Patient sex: M
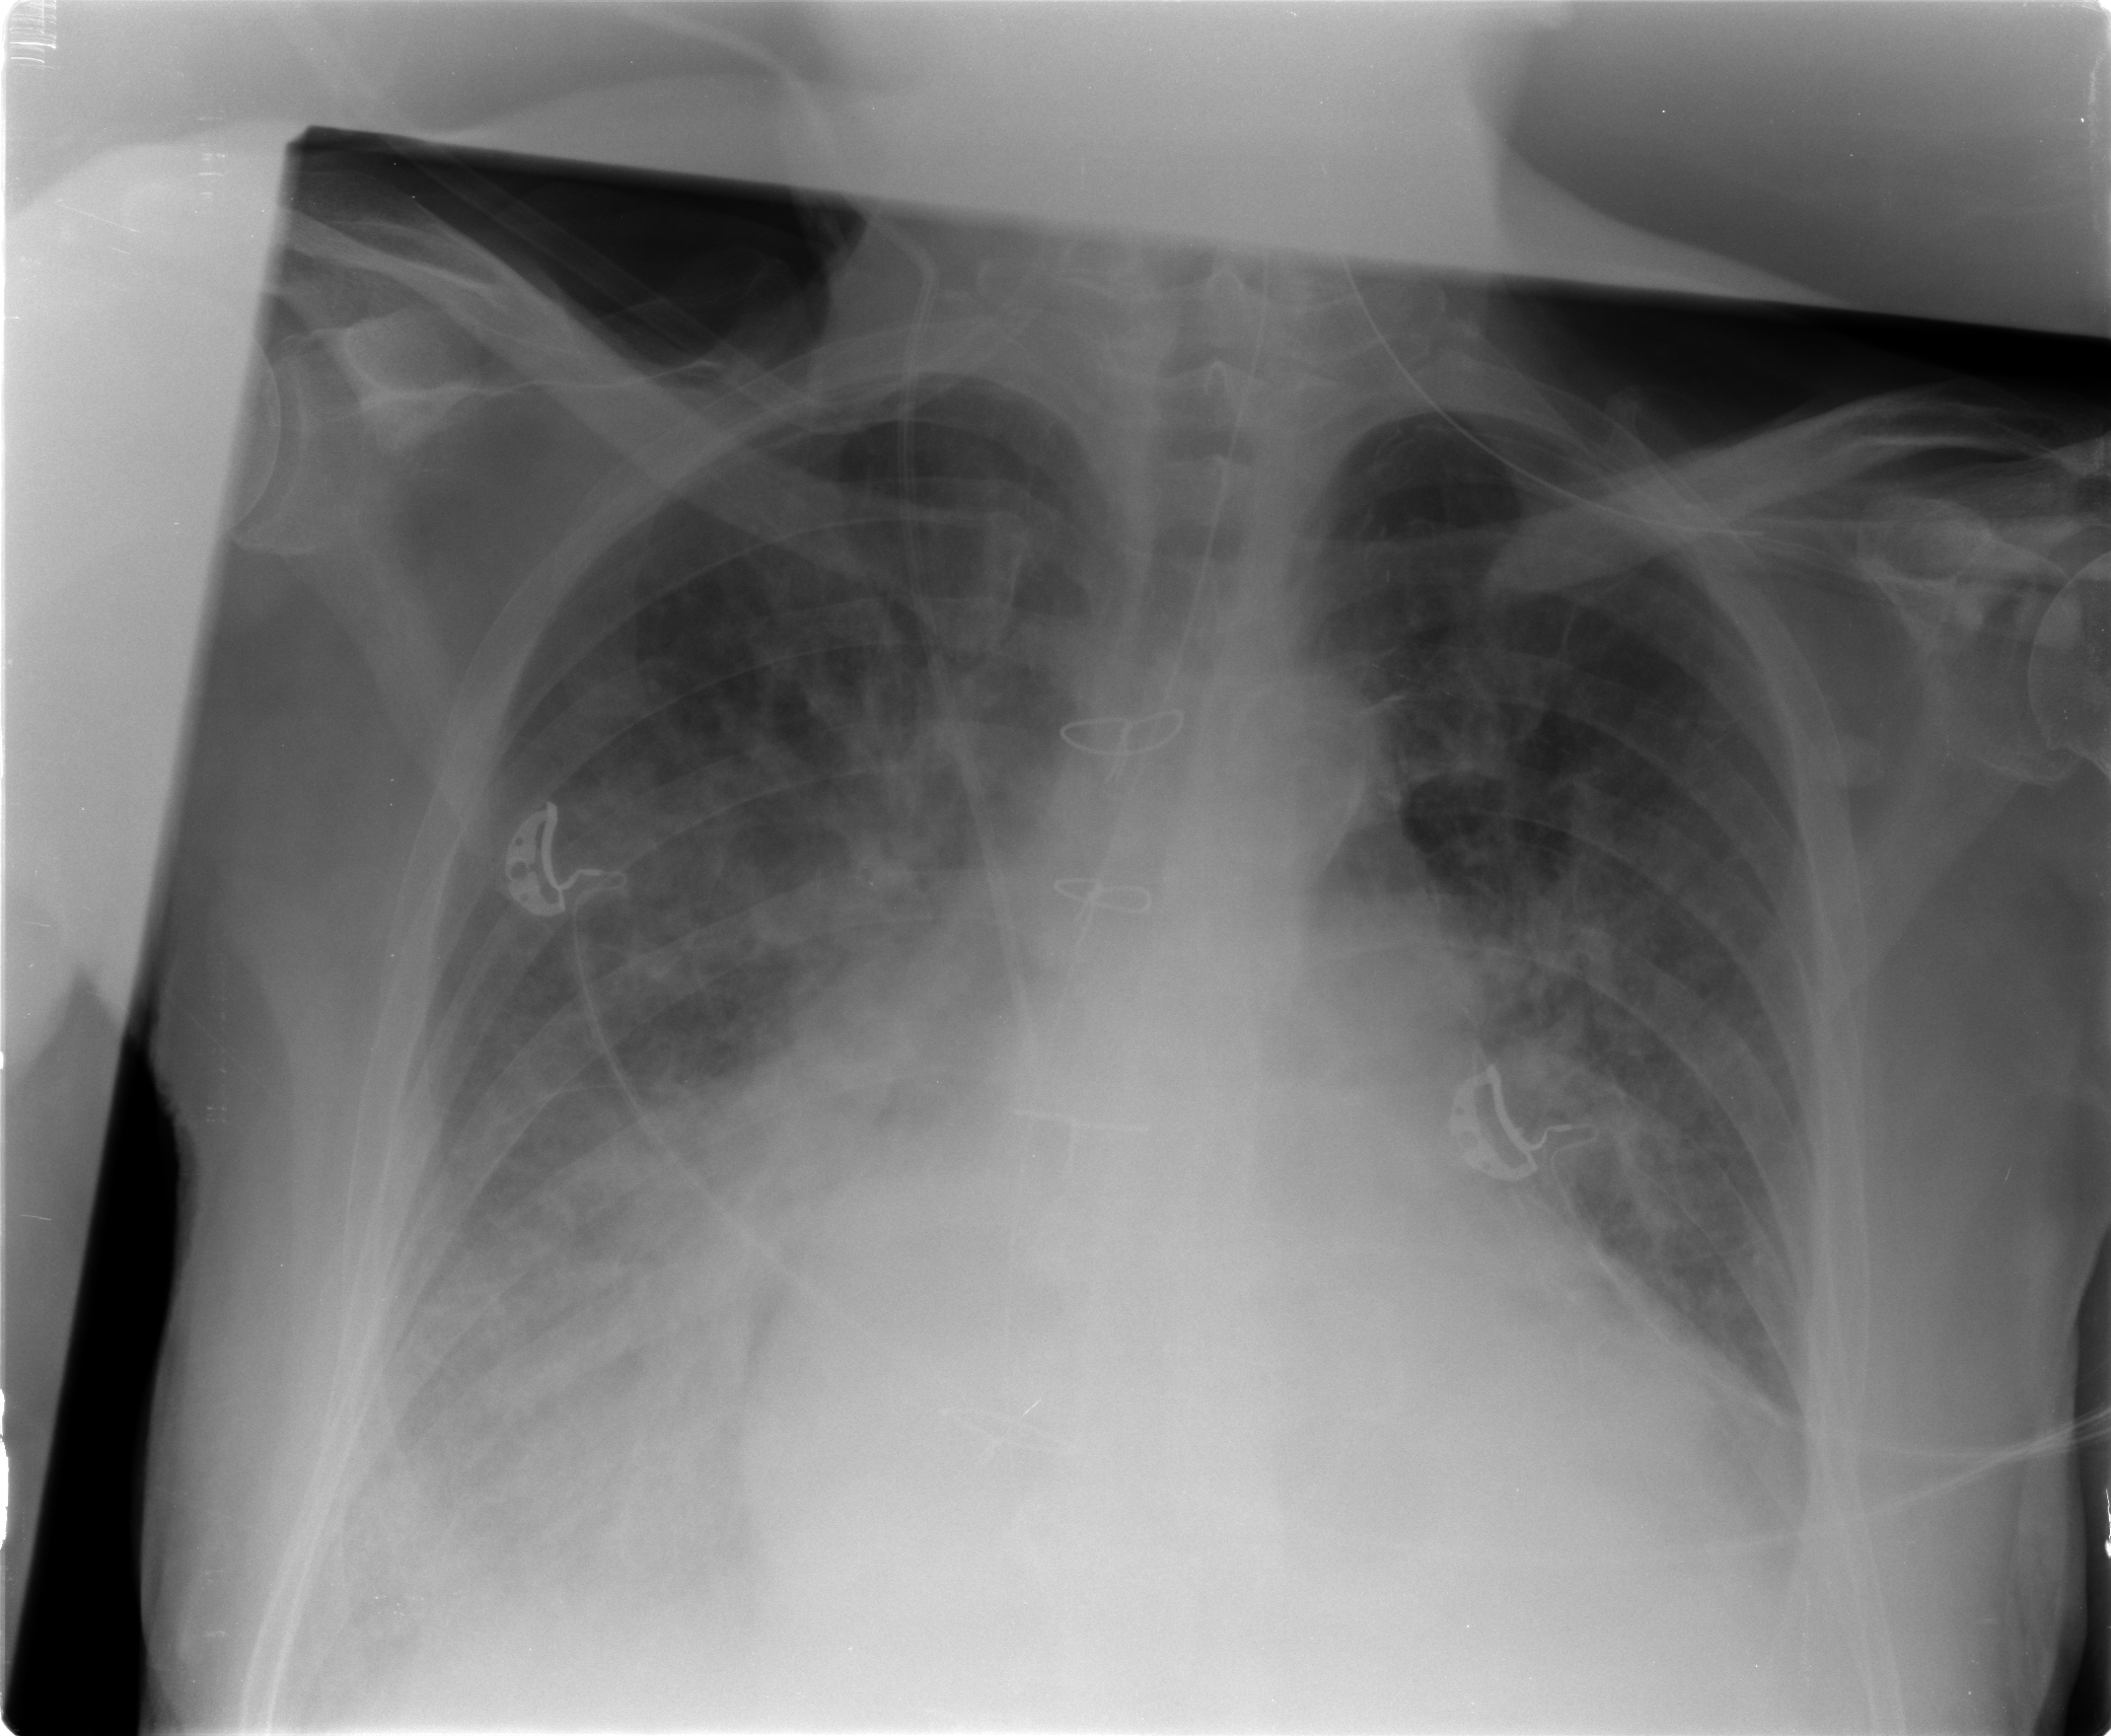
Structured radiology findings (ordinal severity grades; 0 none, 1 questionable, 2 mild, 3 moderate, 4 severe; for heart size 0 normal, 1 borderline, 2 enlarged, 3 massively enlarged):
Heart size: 2
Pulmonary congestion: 3
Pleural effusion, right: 3
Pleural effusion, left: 2
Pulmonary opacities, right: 1
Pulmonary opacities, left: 0
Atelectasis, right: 3
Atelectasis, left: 3